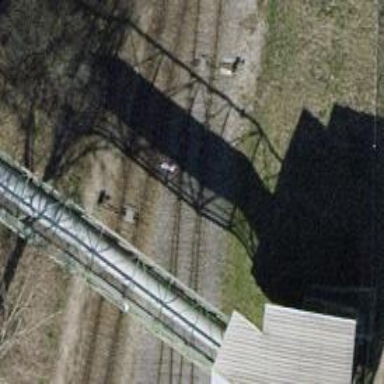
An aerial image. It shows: Single track railway siding.